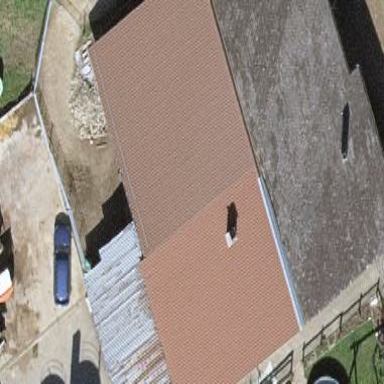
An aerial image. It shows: Farm building.